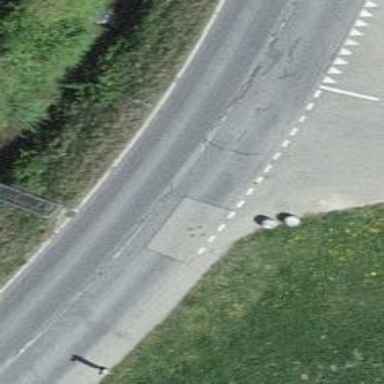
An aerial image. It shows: Asphalt road with lane markings that is classified as unclassified.